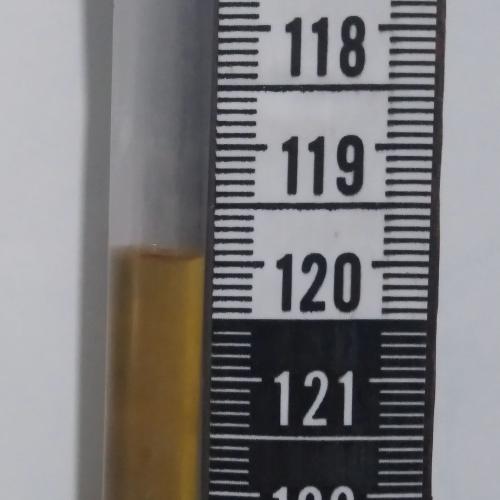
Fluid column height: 119.9 cm